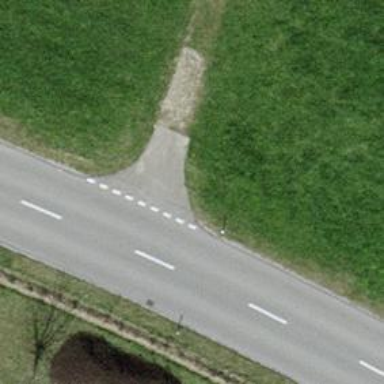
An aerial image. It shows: Tertiary road with asphalt surface.